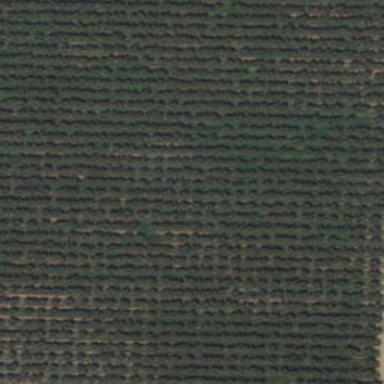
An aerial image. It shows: Orchard filled with plum trees.